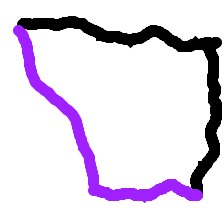
Shape: trapezoid